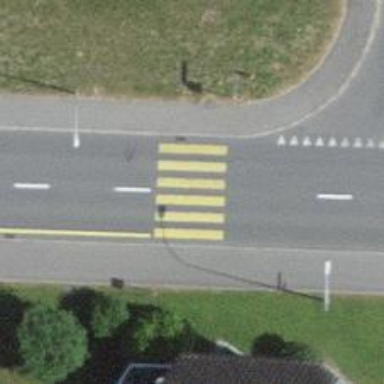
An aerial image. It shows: Pedestrian crossing with zebra markings on footway.